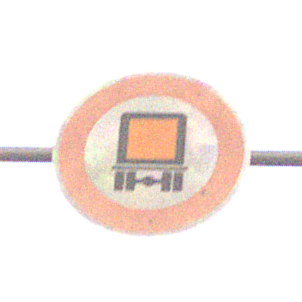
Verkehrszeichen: VerbotKennzeichnungspflichtigeKraftfahrzeugeGefaehrlicheGueter
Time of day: Night
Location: Outdoor (Nature)
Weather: Clear
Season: NotSpecified
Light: Natural